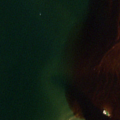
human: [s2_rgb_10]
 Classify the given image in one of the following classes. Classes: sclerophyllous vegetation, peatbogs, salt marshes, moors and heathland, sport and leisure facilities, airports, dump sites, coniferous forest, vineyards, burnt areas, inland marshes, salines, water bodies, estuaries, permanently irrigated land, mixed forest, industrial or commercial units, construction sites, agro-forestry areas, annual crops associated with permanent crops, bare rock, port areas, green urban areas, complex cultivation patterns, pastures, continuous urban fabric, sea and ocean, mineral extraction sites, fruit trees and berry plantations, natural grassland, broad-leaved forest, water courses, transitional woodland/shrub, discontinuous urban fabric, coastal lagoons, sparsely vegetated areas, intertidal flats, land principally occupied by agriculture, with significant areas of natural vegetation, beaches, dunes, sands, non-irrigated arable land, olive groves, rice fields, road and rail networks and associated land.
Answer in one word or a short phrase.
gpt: sea and ocean